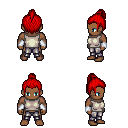
a pixel art fantasy rpg character, male body template, human, dark skin, white sleeveless shirt, metal pants, red short topknot hairstyle, white cloth bracers, four views (front, back, left, right), 2x2 character sprite sheet, small pixel art, hard edges, no anti-aliasing